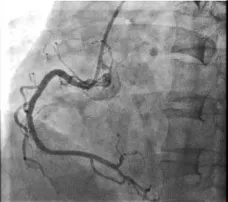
Coronary angiography results for Case 1. Right coronary artery: Left anterior oblique 45.
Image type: radiology (x_ray)